Question: I have longitude and latitude of my position, and I have a list of positions that is ordered as a list of points(long/lat)) along a road. How do I find out which two points I am between?
If I just search for the two nearest points I will end up with P2 and P3 in my case in the picture.
I want to know how to find out that I'm between point p1 and p2.
The list of points I will search will be database rows containing latitude and longitude so pointers to how to build the sql-query, linq-query or pseudo code, everything that points me to the best solution is welcome. I'm new to geolocation and the math around it so treat me as an newbie. ;)
(The list of points will be ordered so P1 will have an id of 1, p2 will have an id of 2 and so on. )

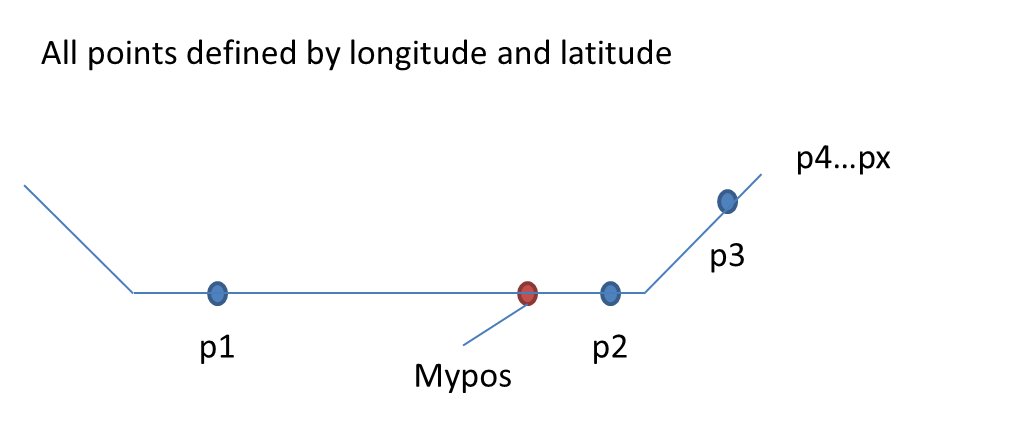
Answer: Bear in mind that what you propose might become really complex (many points under equivalent conditions) and thus delivering an accurate algorithm would require (much) more work. Taking care of simpler situations (like the one in your picture) is not so difficult; you have to include the following:
- Convert latitude/longitude values into cartesian coordinates (for ease of calculations; although you might even skip this step). In <URL>.
.
'''
Dim point1() As Double = New Double() {0, 0} 'x,y
Dim point2() As Double = New Double() {0, 3}
Dim pointToCheck() As Double = New Double() {0.05, 2}
Dim similarityRatio As Double = 0.9
Dim minValSimilarDistance As Double = 0.001
Dim similarityDistance As Double = 0.5
Dim eq1 As Double = (point2(0) - point1(0)) * (pointToCheck(1) - point1(1))
Dim eq2 As Double = (point2(1) - point1(1)) * (pointToCheck(0) - point1(0))
Dim maxVal As Double = eq1
If (eq2 > eq1) Then maxVal = eq2
Dim inLine = False
Dim isInBetween As Boolean = False
If (eq1 = eq2 OrElse (maxVal > 0 AndAlso Math.Abs(eq1 - eq2) / maxVal <= (1 - similarityRatio))) Then
inLine = True
ElseIf (eq1 <= minValSimilarDistance AndAlso eq2 <= similarityDistance) Then
inLine = True
ElseIf (eq2 <= minValSimilarDistance AndAlso eq1 <= similarityDistance) Then
inLine = True
End If
If (inLine) Then
'pointToCheck part of the line formed by point1 and point2, but not necessarily between them
Dim insideX As Boolean = False
If (pointToCheck(0) >= point1(0) AndAlso pointToCheck(0) <= point2(0)) Then
insideX = True
Else If (pointToCheck(0) >= point2(0) AndAlso pointToCheck(0) <= point1(0)) Then
insideX = True
End If
if(insideX) Then
If (pointToCheck(1) >= point1(1) AndAlso pointToCheck(1) <= point2(1)) Then
isInBetween = True
ElseIf (pointToCheck(1) >= point2(1) AndAlso pointToCheck(1) <= point1(1)) Then
isInBetween = True
End If
End If
End If
If (isInBetween) Then
'pointToCheck is between point1 and point2
End If
'''
As you can see, I have included various ratios allowing you to tweak the exact conditions (the points will, most likely, not be falling exactly in the line). 'similarityRatio' accounts for "equations" being more or less similar (that is, X and Y values not exactly fitting within the line but close enough). 'similarityRatio' cannot deal properly with cases involving zeroes (e.g., same X or Y), this is what 'minValSimilarDistance' and 'similarityDistance' are for. You can tune these values or just re-define the ratios (with respect to X/Y variations between points, instead of with respect to the "equations").